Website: ulta-beauty
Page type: payment
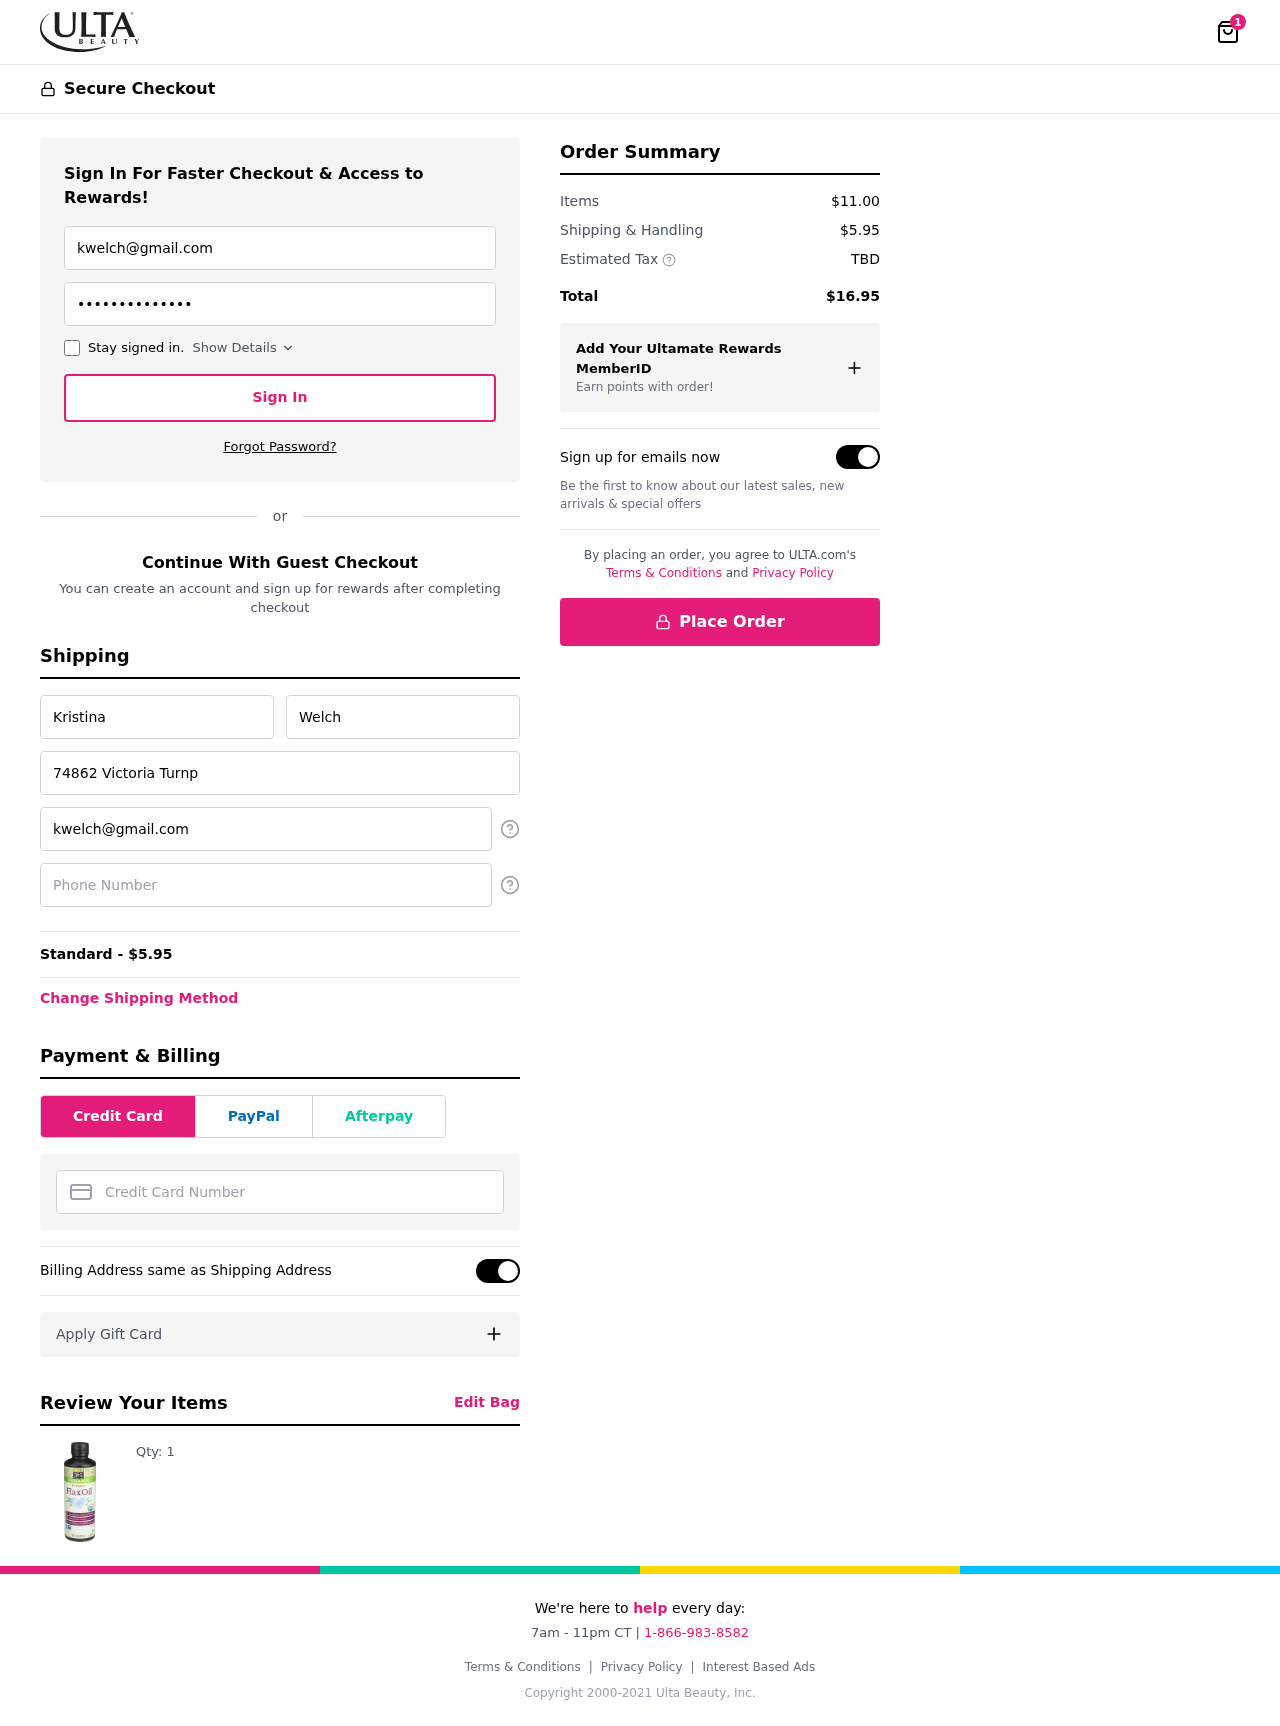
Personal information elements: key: PII_CARD_NUMBER
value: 4597 2350 0657 9240
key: PII_EMAIL
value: kwelch@gmail.com
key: PII_FIRSTNAME
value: Kristina
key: PII_LASTNAME
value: Welch
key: PII_PHONE
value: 6714076163
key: PII_STREET
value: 74862 Victoria Turnpike Suite 203
Product elements: key: PRODUCT1_QUANTITY
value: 1
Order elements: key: ORDER_NUM_ITEMS
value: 1
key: ORDER_SHIPPING_COST
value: $5.95
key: ORDER_SHIPPING_COST
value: Standard - $5.95
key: ORDER_SUBTOTAL
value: $11.00
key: ORDER_TAX
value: TBD
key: ORDER_TOTAL
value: $16.95